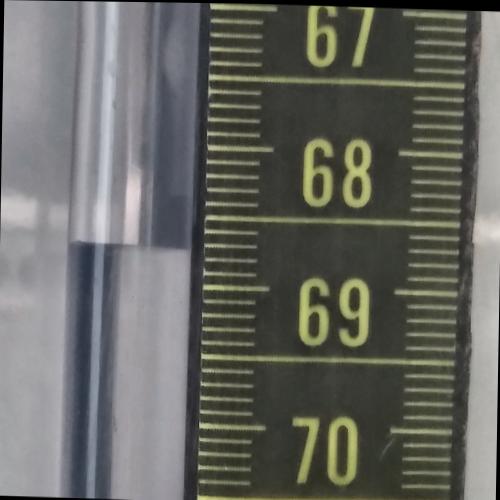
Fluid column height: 68.7 cm